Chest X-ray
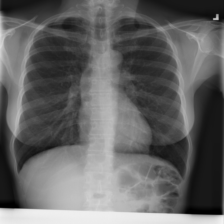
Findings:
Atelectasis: negative
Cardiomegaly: negative
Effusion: negative
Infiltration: negative
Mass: negative
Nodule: negative
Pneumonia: negative
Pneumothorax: negative
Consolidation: negative
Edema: negative
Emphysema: negative
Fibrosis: negative
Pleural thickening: negative
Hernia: negative